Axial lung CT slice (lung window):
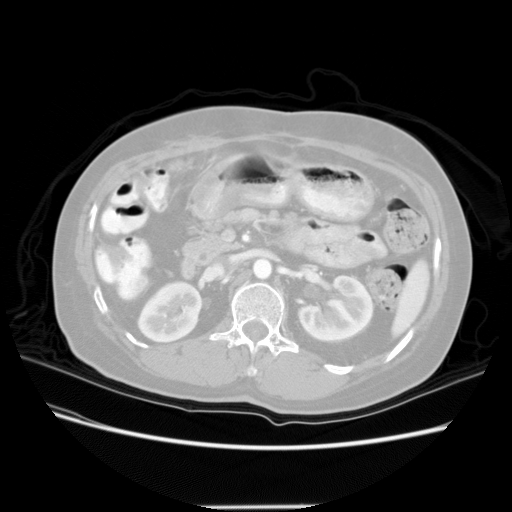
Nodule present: no